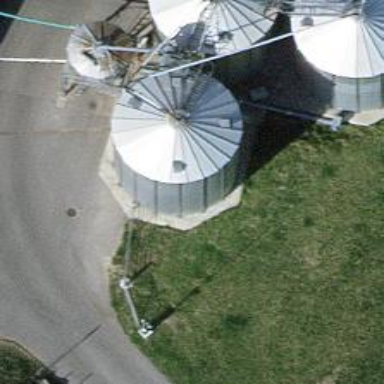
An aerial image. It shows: Building with storage tank.